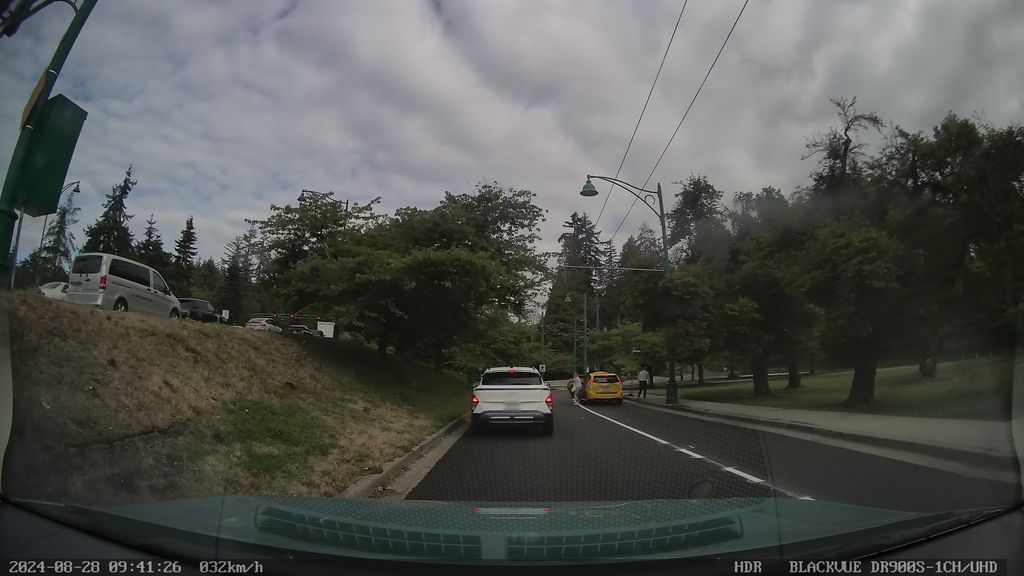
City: vancouver